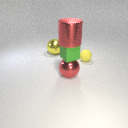
large red metal cylinder above small green rubber cube